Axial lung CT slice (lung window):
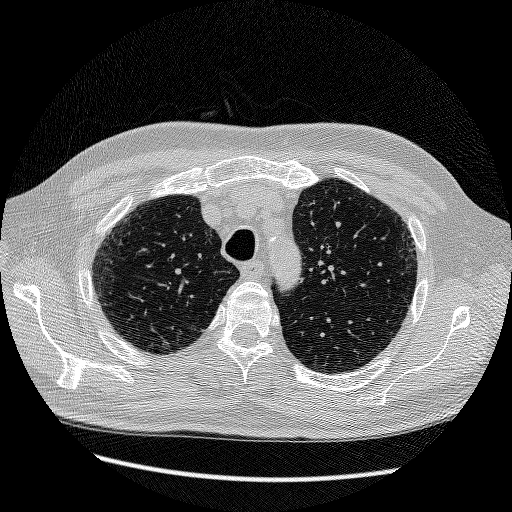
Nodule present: no